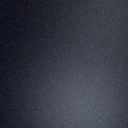
Screen state: off